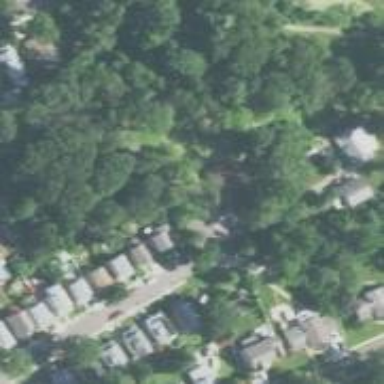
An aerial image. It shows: Residential road.